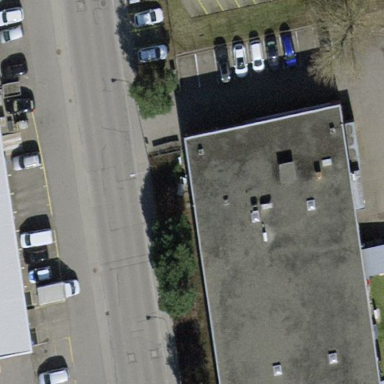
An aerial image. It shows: Industrial building.